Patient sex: F
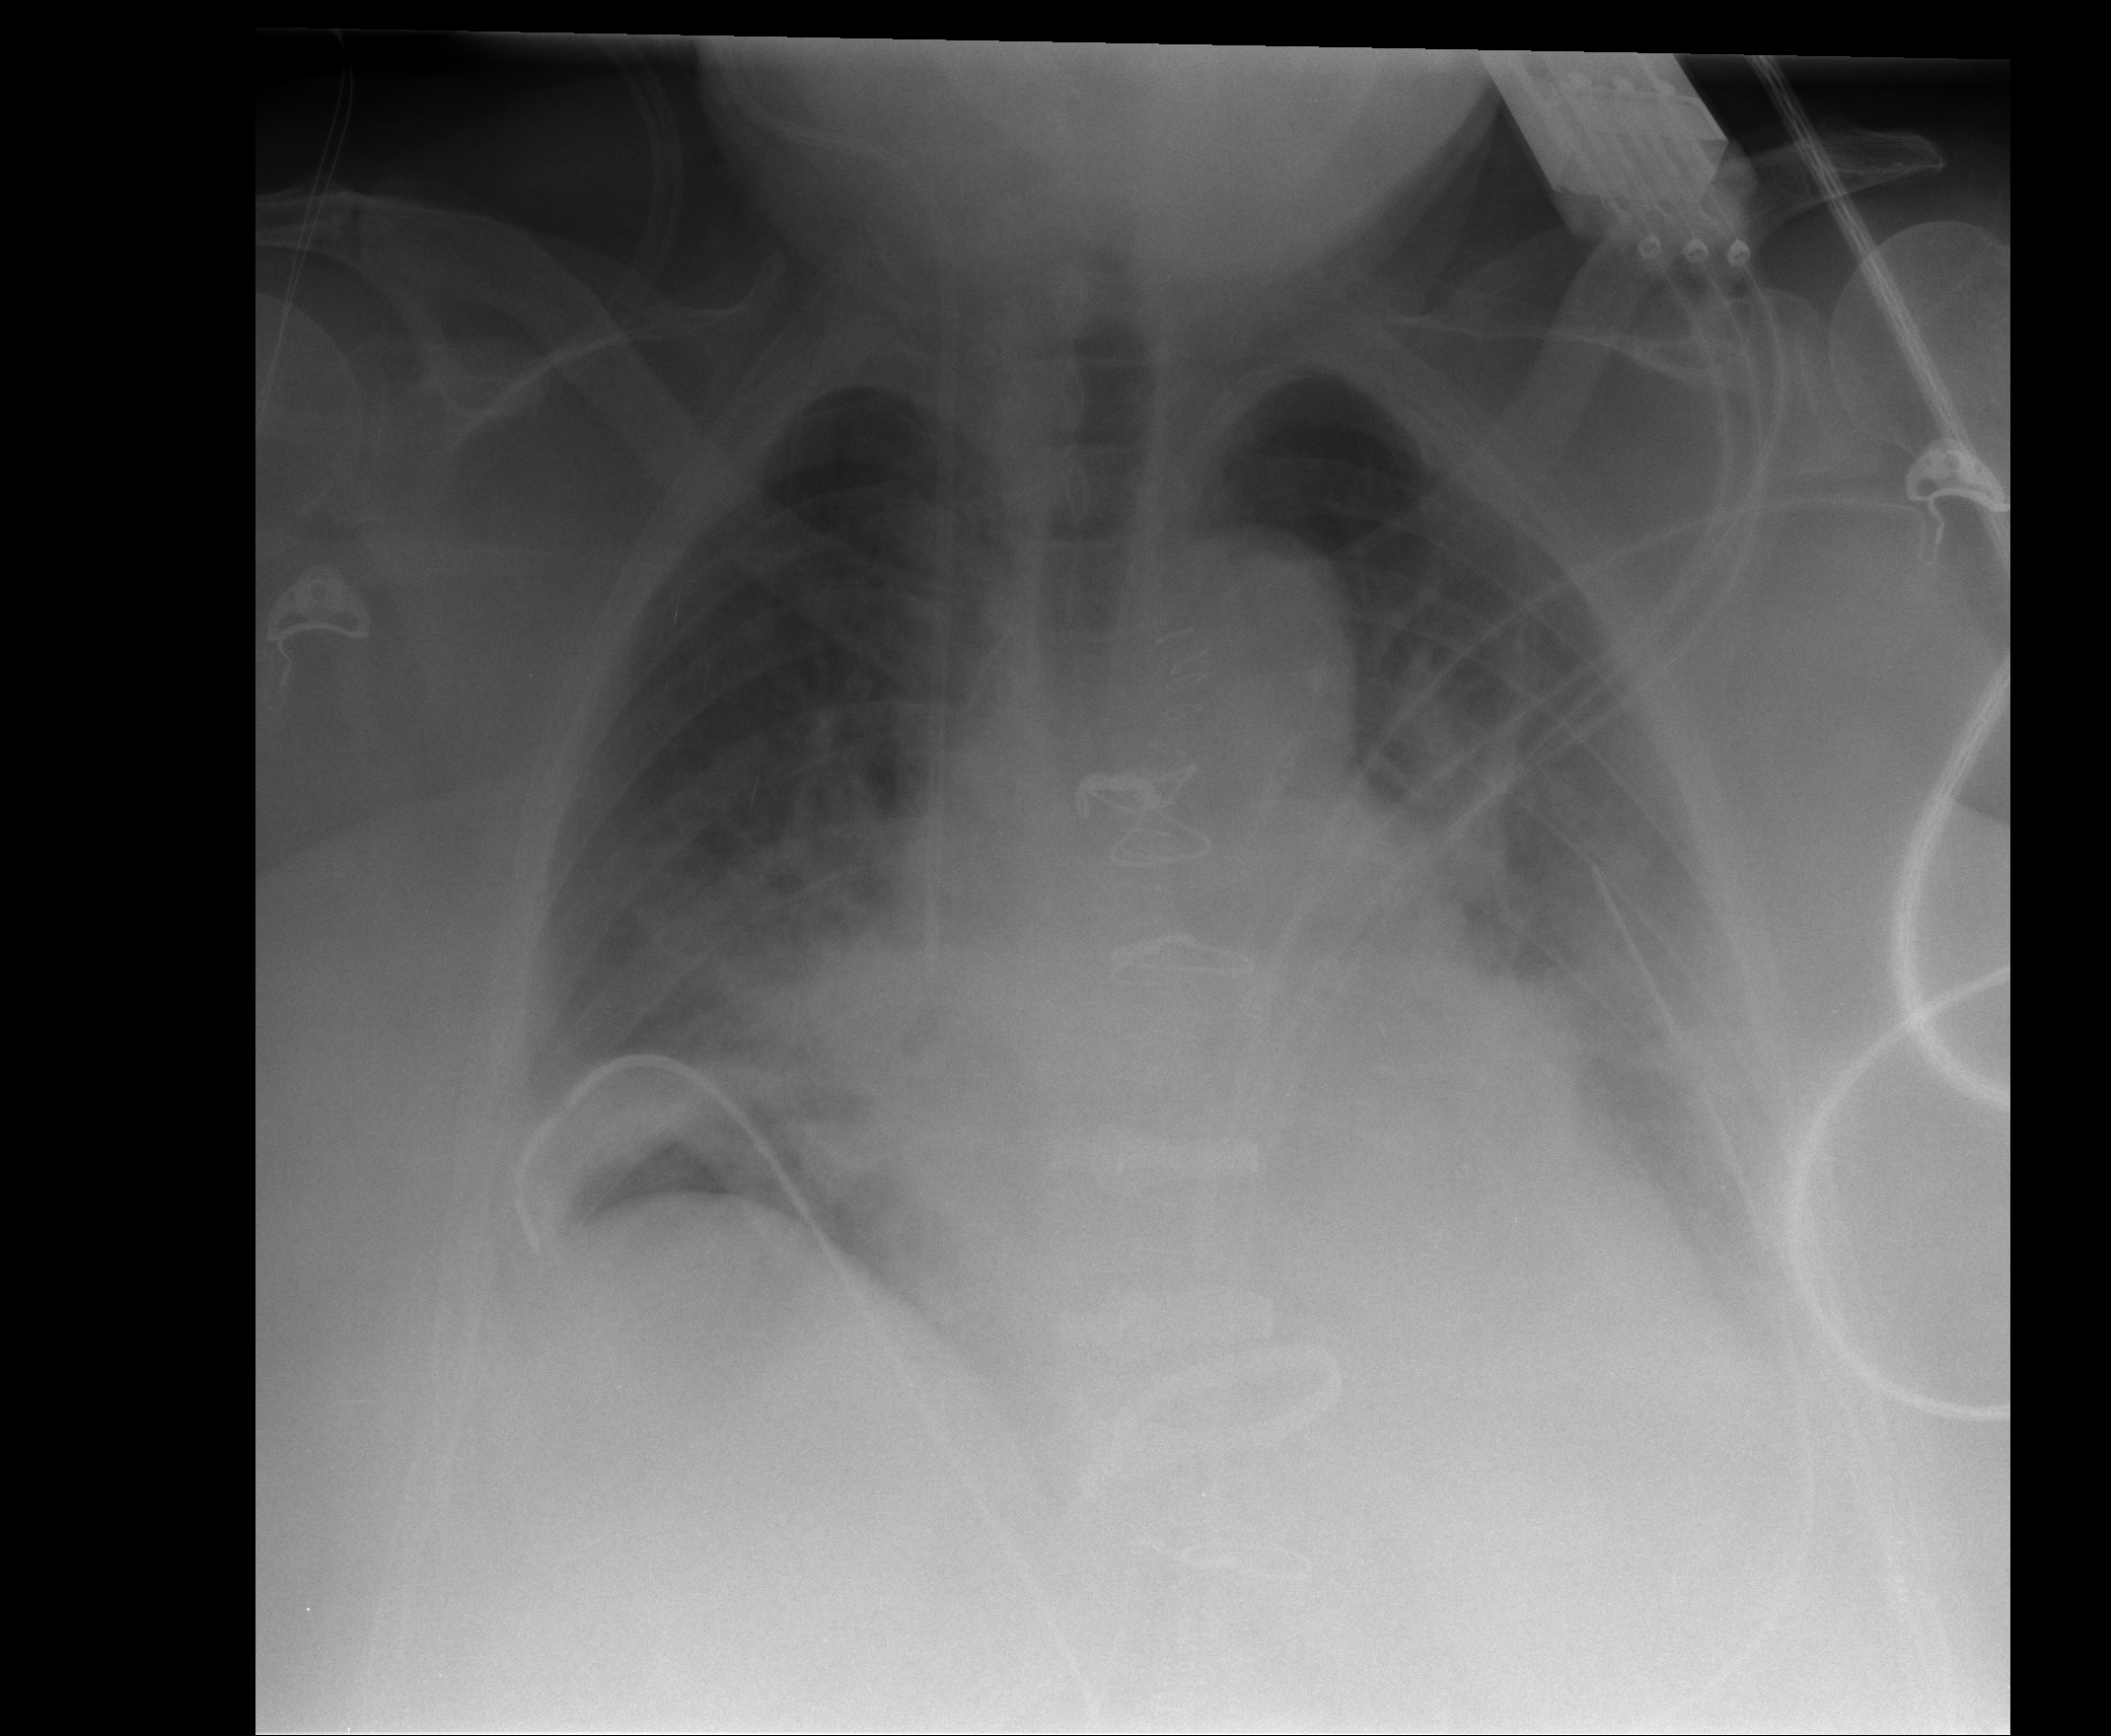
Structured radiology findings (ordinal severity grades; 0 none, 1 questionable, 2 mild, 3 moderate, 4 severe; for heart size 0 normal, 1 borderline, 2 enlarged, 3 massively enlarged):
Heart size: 1
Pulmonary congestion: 3
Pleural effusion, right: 0
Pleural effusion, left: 2
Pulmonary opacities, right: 0
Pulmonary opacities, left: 1
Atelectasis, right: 2
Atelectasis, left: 2